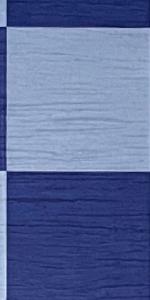
Label: Empty